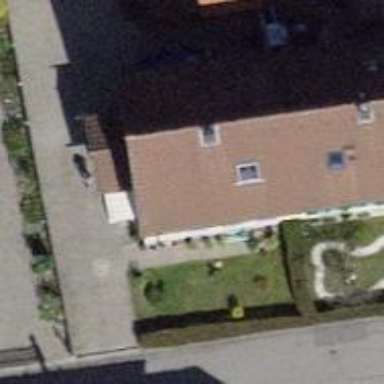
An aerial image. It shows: Semi-detached house with gabled roof.